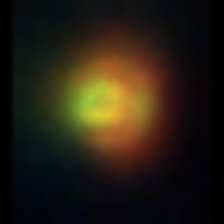
Taxon: NanoPlankton
Group: Other